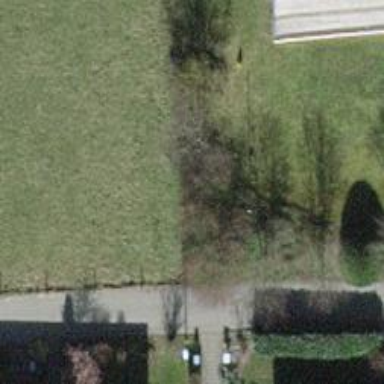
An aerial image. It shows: Urban tree adds touch of nature to the surroundings.